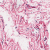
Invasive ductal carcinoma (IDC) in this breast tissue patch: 0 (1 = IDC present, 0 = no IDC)